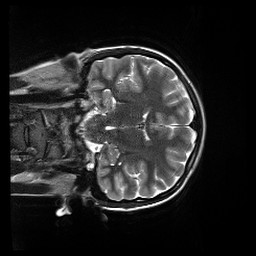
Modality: T2w
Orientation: coronal
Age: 20
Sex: female
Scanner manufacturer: siemens
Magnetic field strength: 3 T
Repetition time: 13.52 s
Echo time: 0.088 s